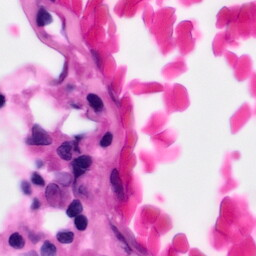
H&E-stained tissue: Pancreatic